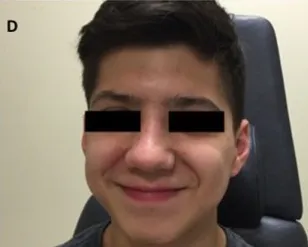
No evidence of tumor recurrence at 20 months of follow up.
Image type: medical_photograph (oral_photograph)